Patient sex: F
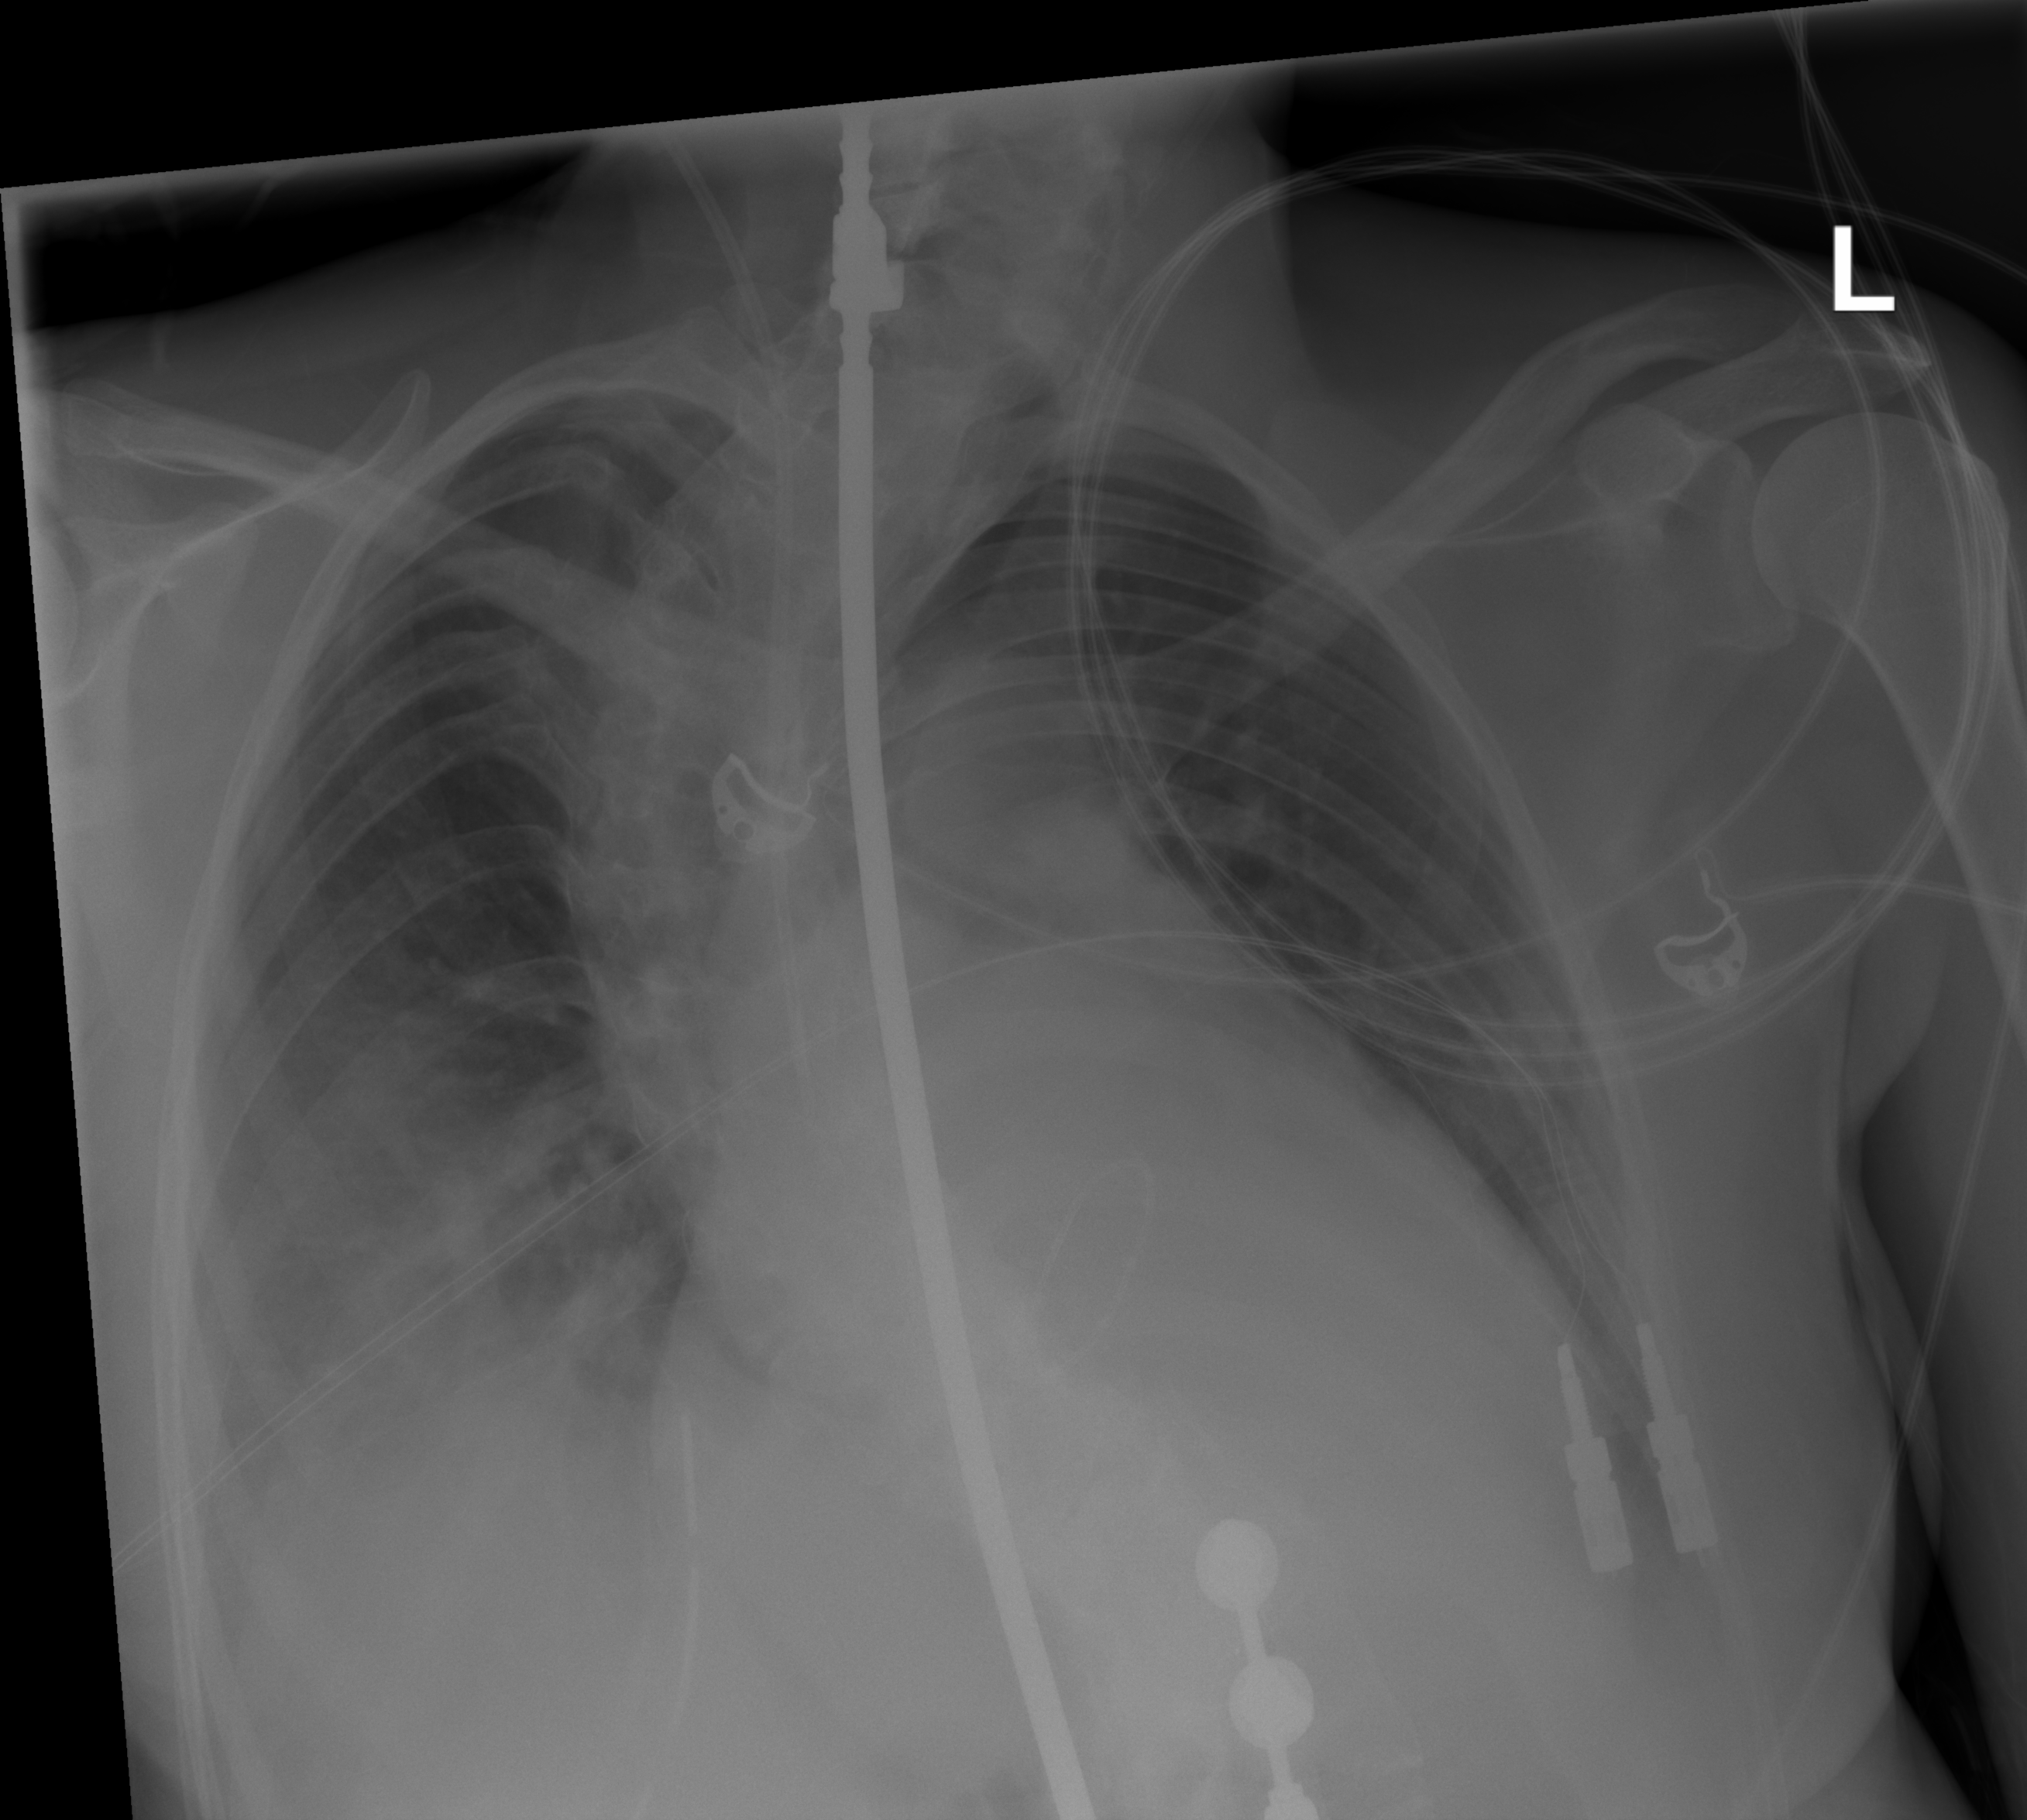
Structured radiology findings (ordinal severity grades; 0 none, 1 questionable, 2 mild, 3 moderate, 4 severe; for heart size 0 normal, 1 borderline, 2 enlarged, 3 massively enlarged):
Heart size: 2
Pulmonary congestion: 0
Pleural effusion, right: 2
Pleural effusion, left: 2
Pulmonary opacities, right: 0
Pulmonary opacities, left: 0
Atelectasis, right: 3
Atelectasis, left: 2